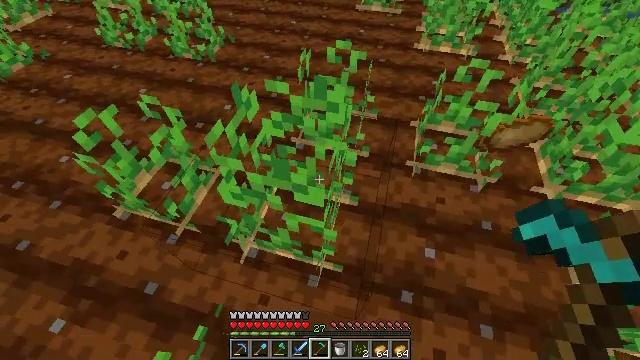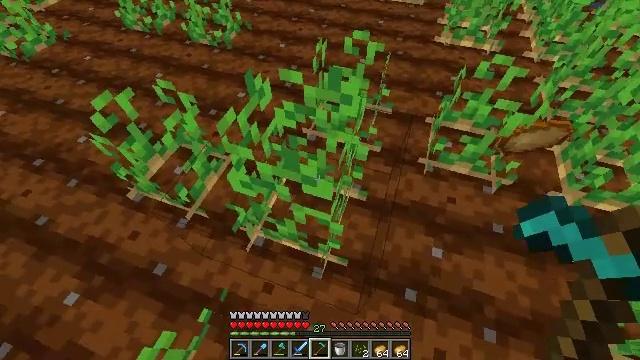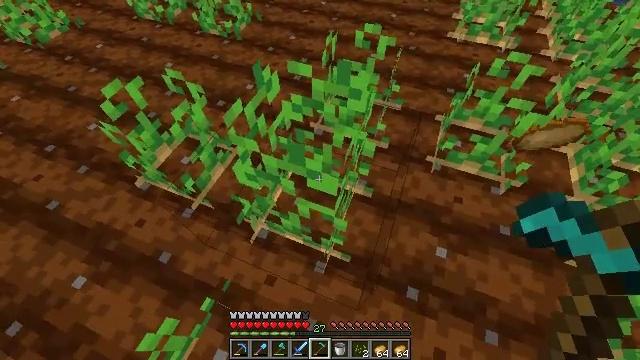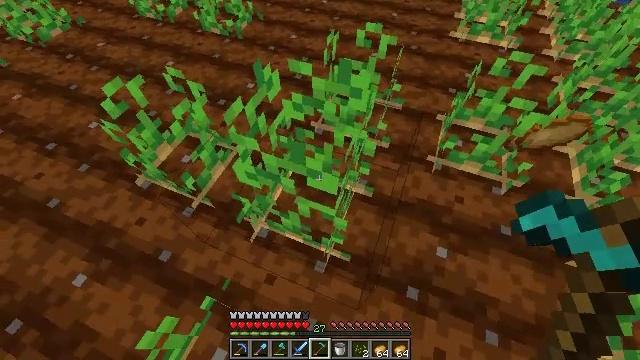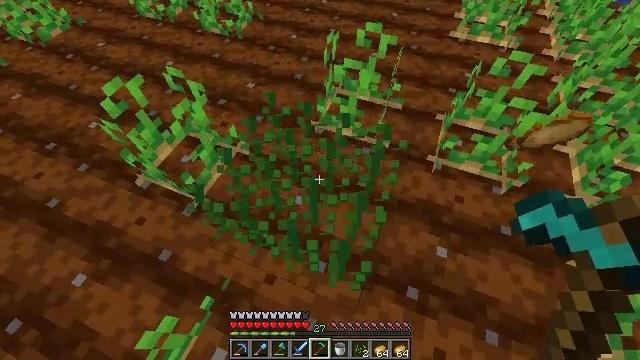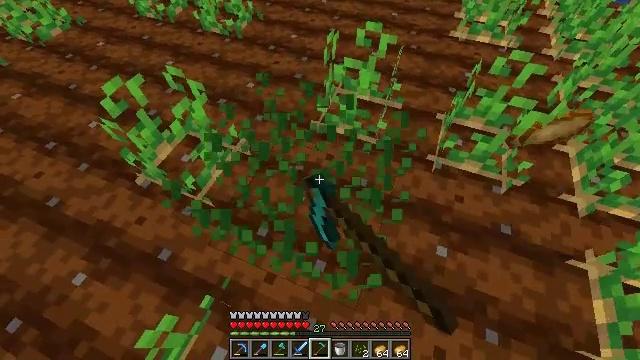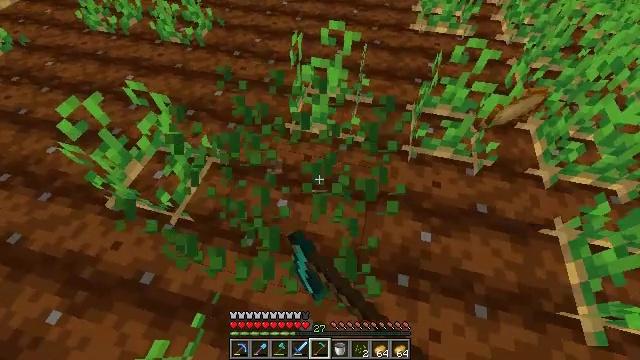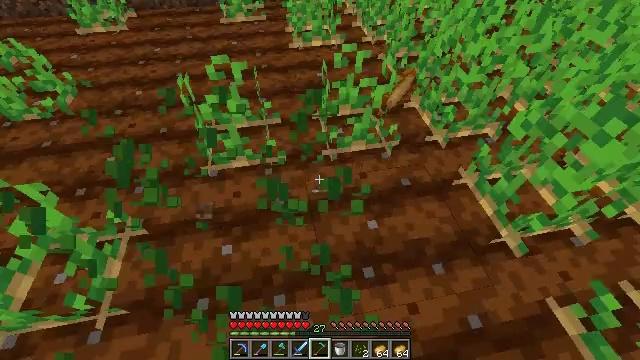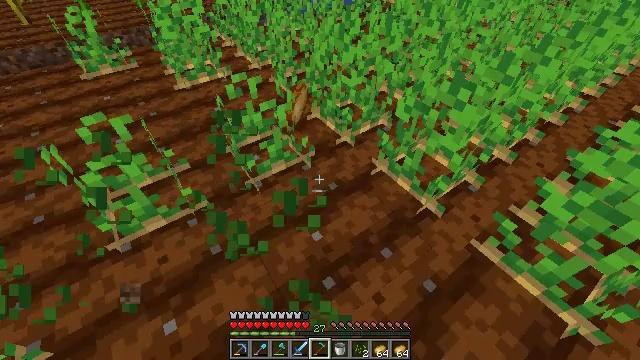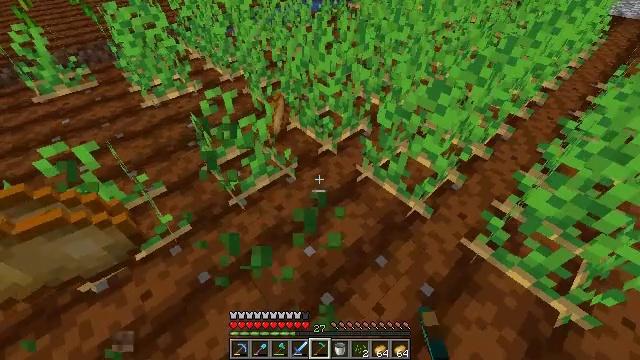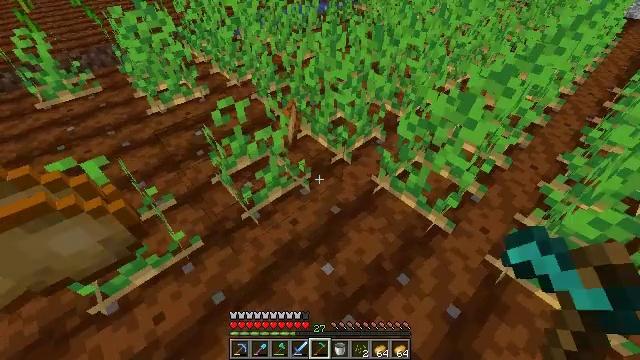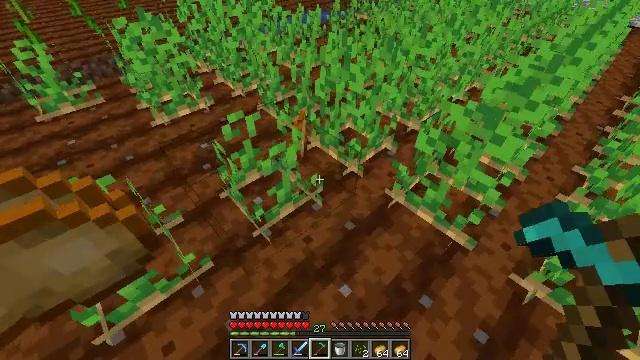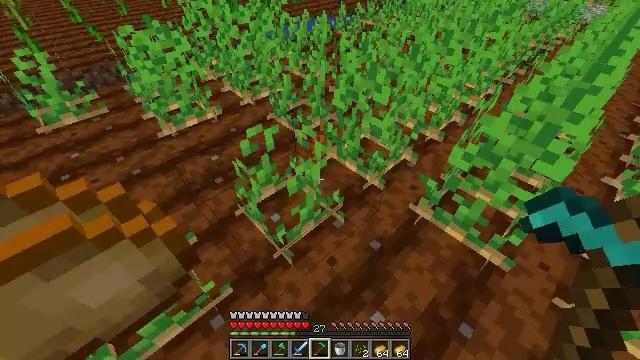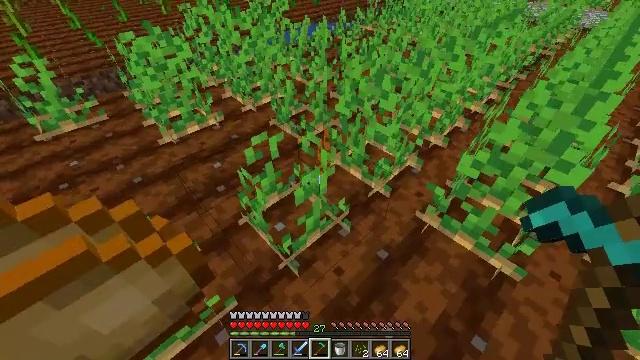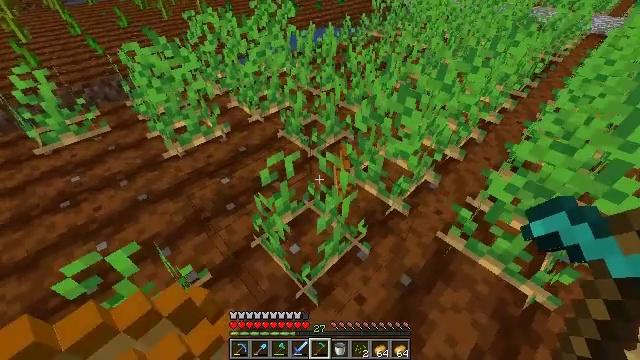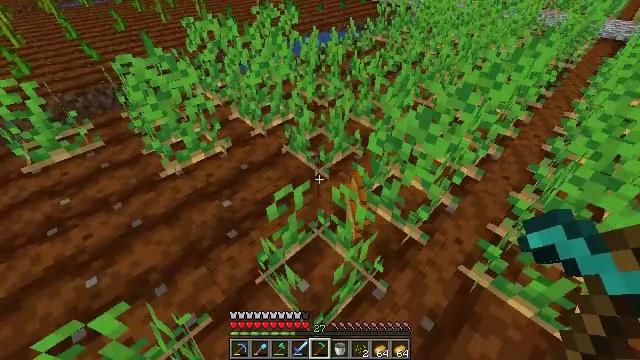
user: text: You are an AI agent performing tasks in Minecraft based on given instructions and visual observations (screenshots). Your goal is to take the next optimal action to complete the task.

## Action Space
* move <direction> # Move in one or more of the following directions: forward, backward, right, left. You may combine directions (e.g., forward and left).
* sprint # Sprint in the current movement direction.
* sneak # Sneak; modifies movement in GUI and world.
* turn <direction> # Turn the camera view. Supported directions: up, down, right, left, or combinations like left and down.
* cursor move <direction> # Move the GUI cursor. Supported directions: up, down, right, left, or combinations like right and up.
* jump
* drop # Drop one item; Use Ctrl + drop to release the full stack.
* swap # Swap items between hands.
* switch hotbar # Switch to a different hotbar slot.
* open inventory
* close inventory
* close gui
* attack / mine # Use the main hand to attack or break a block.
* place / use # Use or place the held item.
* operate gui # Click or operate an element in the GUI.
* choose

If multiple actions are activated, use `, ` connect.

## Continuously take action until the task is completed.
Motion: motion action
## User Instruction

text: Harvest potatoes.
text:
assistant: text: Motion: turn left and down
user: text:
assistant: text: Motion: turn left and down
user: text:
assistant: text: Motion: no_op
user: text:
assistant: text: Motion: attack / mine
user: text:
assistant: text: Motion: attack / mine
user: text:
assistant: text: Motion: turn right
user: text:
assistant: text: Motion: turn right and up
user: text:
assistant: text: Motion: turn right and up
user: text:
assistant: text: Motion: move forward and move left, turn right
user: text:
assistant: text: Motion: move forward and move left
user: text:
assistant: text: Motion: move forward and move left, turn up
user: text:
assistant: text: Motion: move forward and move left
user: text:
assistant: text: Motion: move forward and move left
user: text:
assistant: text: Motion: move forward
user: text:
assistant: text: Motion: move forward
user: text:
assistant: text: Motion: no_op
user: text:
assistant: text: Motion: no_op
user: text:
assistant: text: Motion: no_op
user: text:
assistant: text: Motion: turn right
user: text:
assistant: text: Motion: turn right
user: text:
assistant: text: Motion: turn right
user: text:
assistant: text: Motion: turn right
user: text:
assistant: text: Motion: turn right
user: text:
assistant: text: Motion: turn right
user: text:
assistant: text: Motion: turn right
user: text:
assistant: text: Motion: move forward
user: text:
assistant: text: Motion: move forward
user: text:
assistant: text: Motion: move forward, turn down
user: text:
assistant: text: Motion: move forward, turn down
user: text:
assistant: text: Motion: turn down